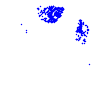
Particle: electron